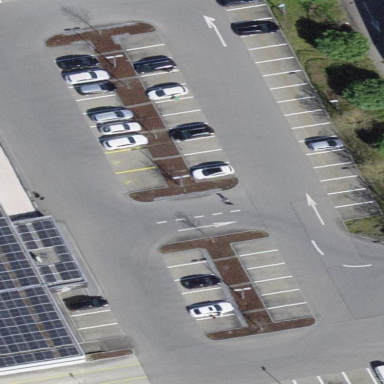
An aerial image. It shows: Road serving as parking aisle.